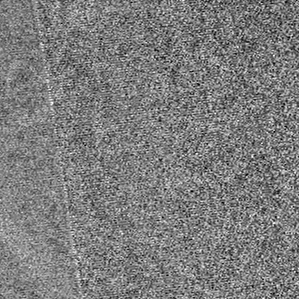
Label: frost